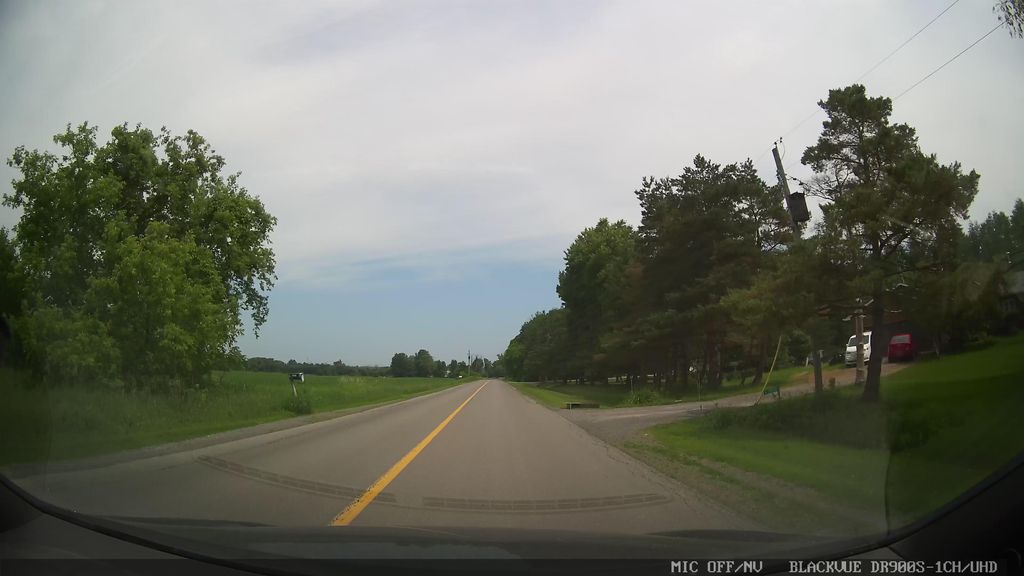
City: ottawa-gatineau